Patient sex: M
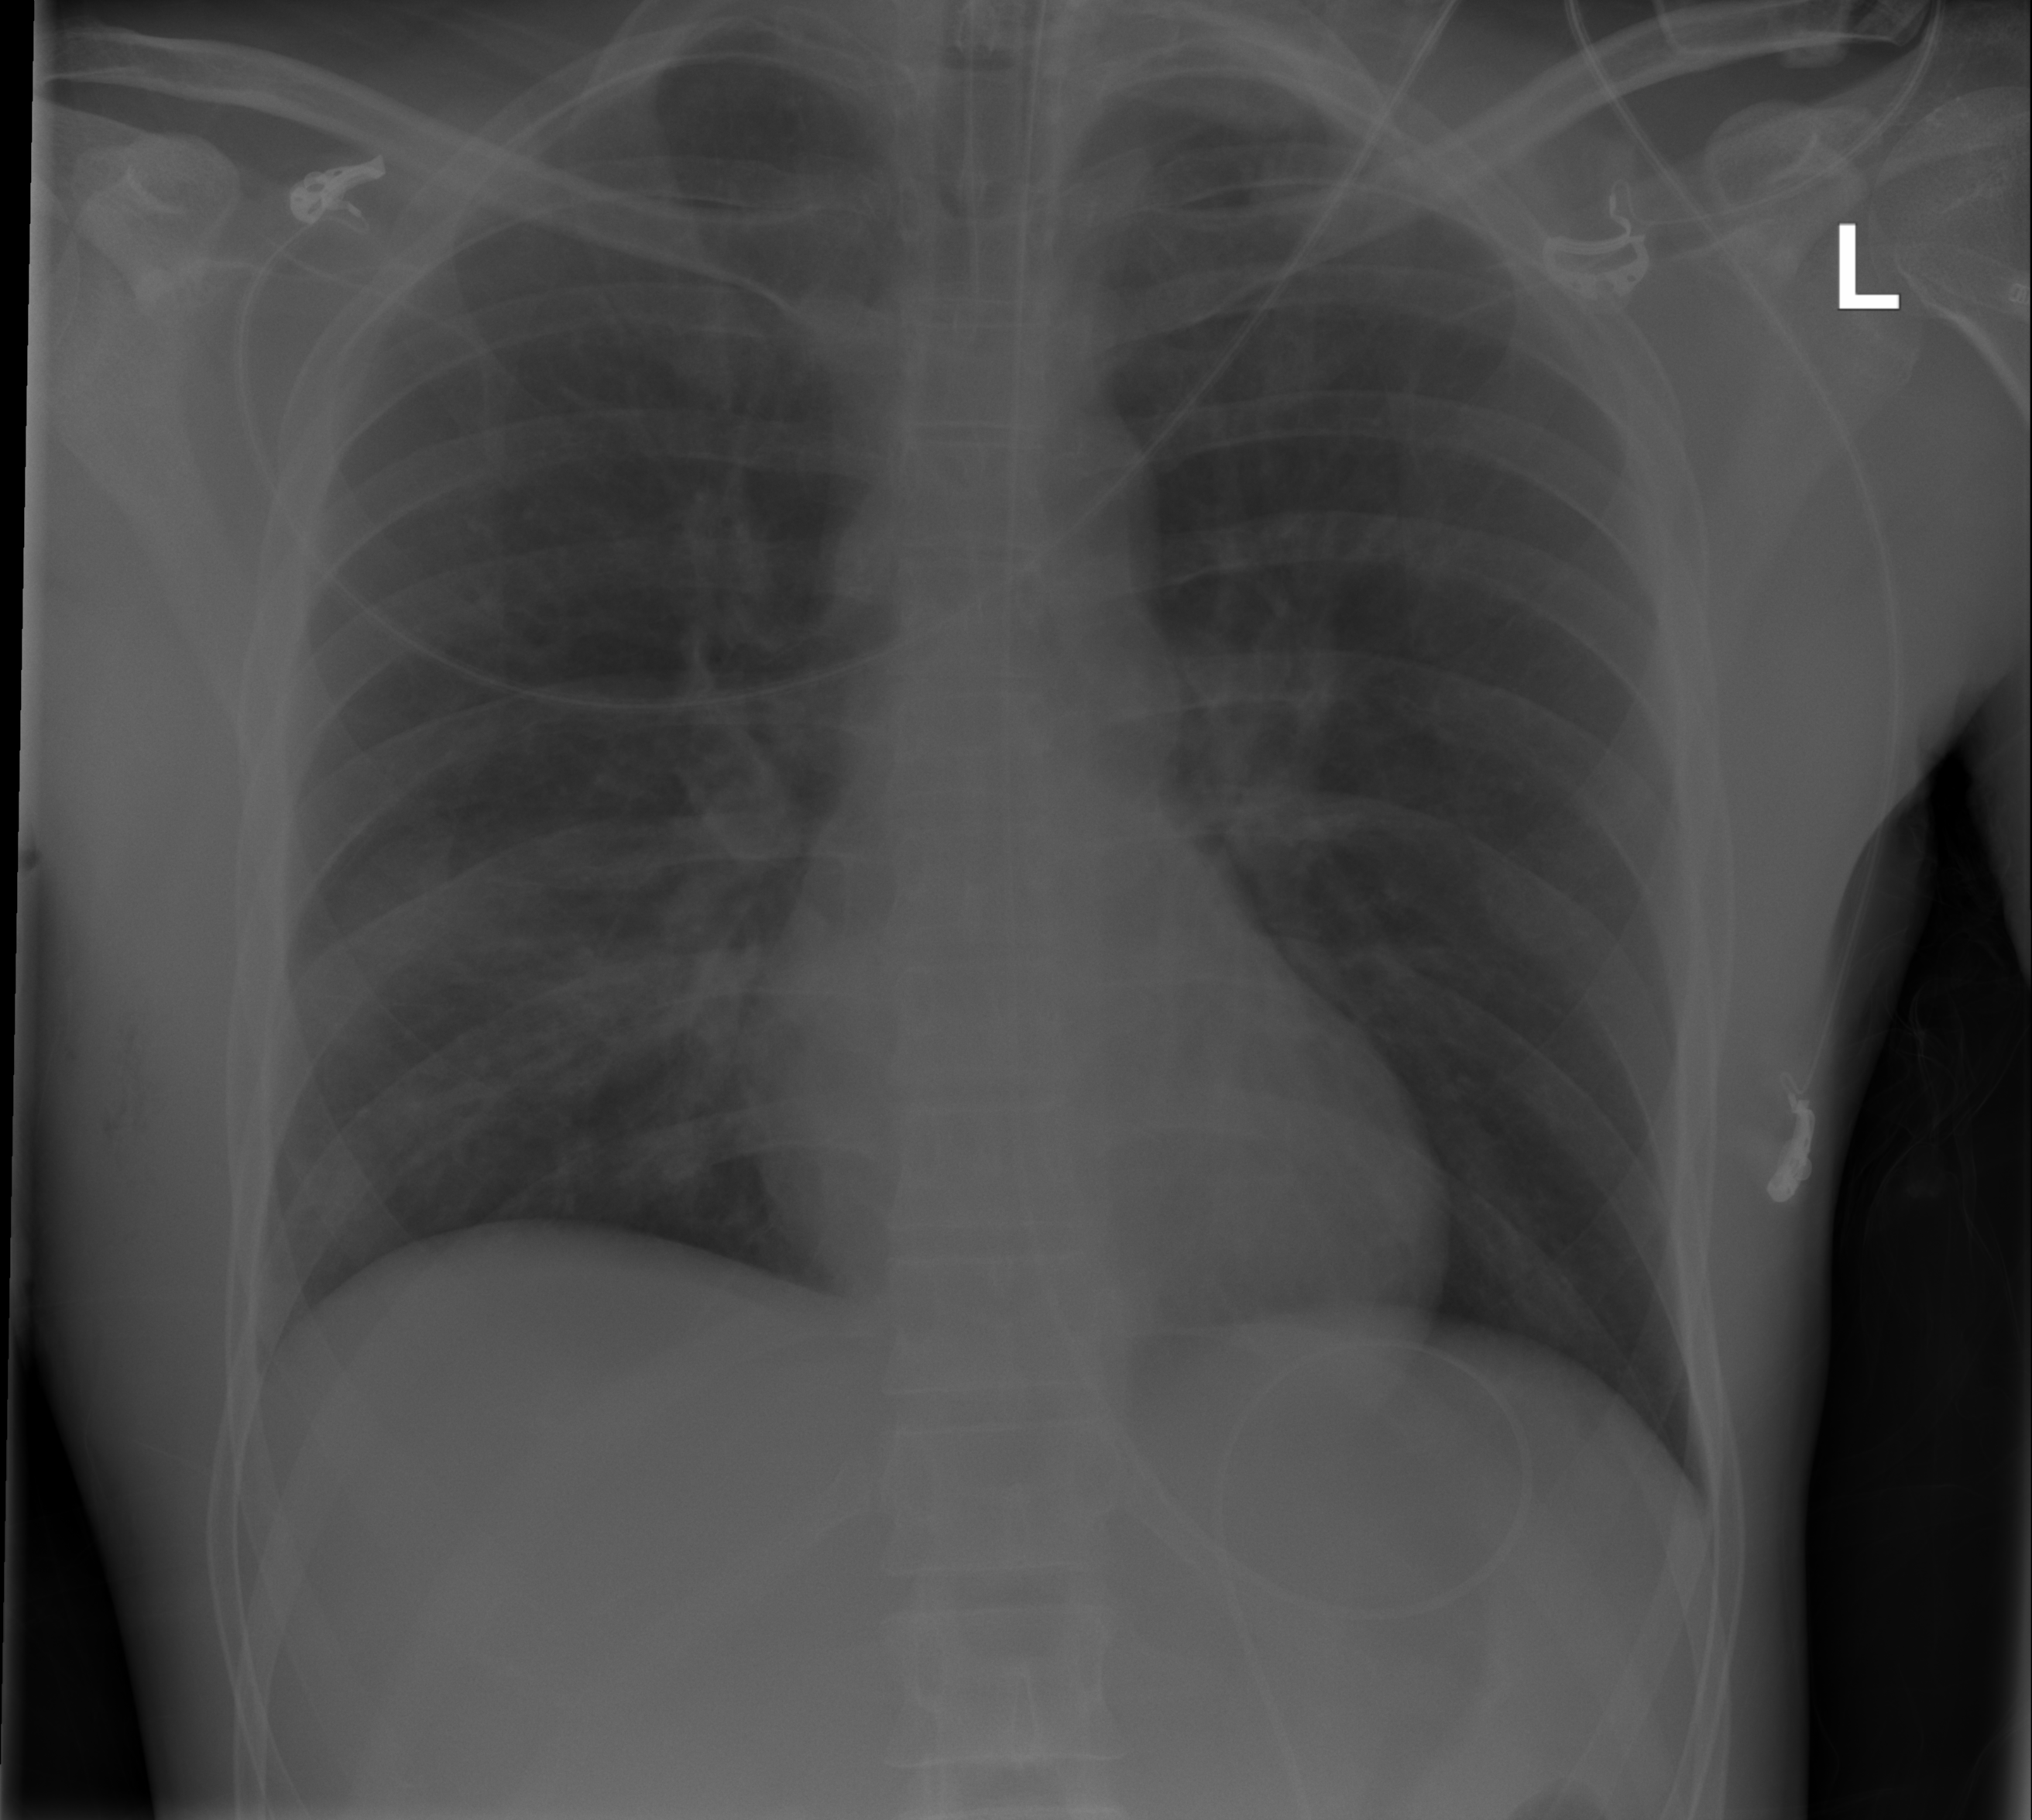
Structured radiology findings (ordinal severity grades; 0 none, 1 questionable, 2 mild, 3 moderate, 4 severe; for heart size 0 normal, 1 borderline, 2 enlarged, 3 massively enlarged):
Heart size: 0
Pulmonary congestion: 0
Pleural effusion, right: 0
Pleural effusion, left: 0
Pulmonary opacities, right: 2
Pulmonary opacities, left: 0
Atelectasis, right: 2
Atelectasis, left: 2